Question: I'm writing an application with TabBars and Toolbars with buttons and I want to use my own tint color.
While I can change the tint color of the elements I create in my Storyboard, the ones that I create programmatically get stuck in a barely visible white when I try to change its default blue tint to another one. These are some examples of use:
'''
// a toolbar over the keyboard, note the btnDone
var keyboardToolbar = UIToolbar(frame: CGRectMake(0, 0, self.view.bounds.size.width, 44))
keyboardToolbar.barStyle = UIBarStyle.Default
var btnDone: UIBarButtonItem = UIBarButtonItem(barButtonSystemItem: .Done, target: self, action: "textViewDone")
keyboardToolbar.setItems([btnDone], animated: true)
field.inputAccessoryView = keyboardToolbar
'''
When I then change the tint color with 'btnDone.tintColor = UIColor(red: 153, green: 102, blue: 51, alpha: 1)' I get the following result:

You can't even see the button. If I don't write the line above I get the system blue tint color. And this problem extends for UITabBarItems and UIButtons.
## UPDATE
So after some investigation and tests I kind of figured out why this is happening. I ran the same code with a system color (like '[UIColor brownColor]') and surprisingly it worked! So the question now is:
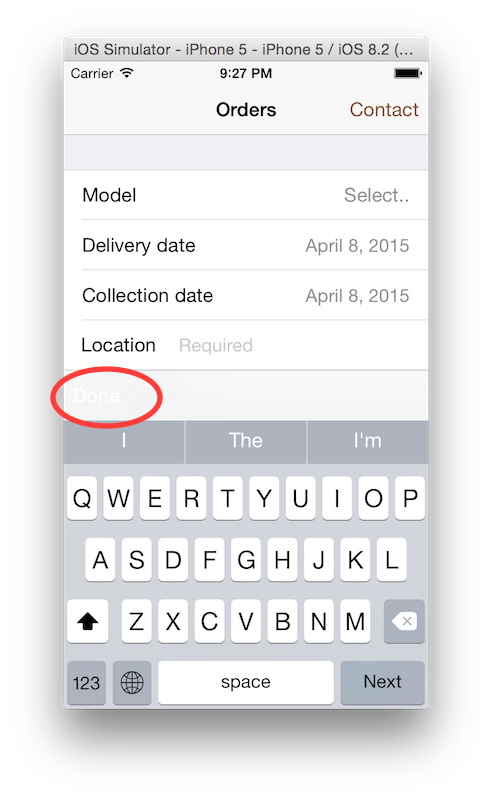
Answer: The RGB Values should be a fractional value ranging from 0.0f - 1.0f
so divide your values by 255.0f and it will work!
'''
btnDone.tintColor = UIColor(red: 153/255.0f, green: 102/255.0f, blue: 51/255.0f, alpha: 1)
'''
Now when you input values more than 1.0f i.e. 153, 102 & 51, it assumes all as 1.0f and RGB color with all having values 1.0f, is white and all with values 0.0f is black!